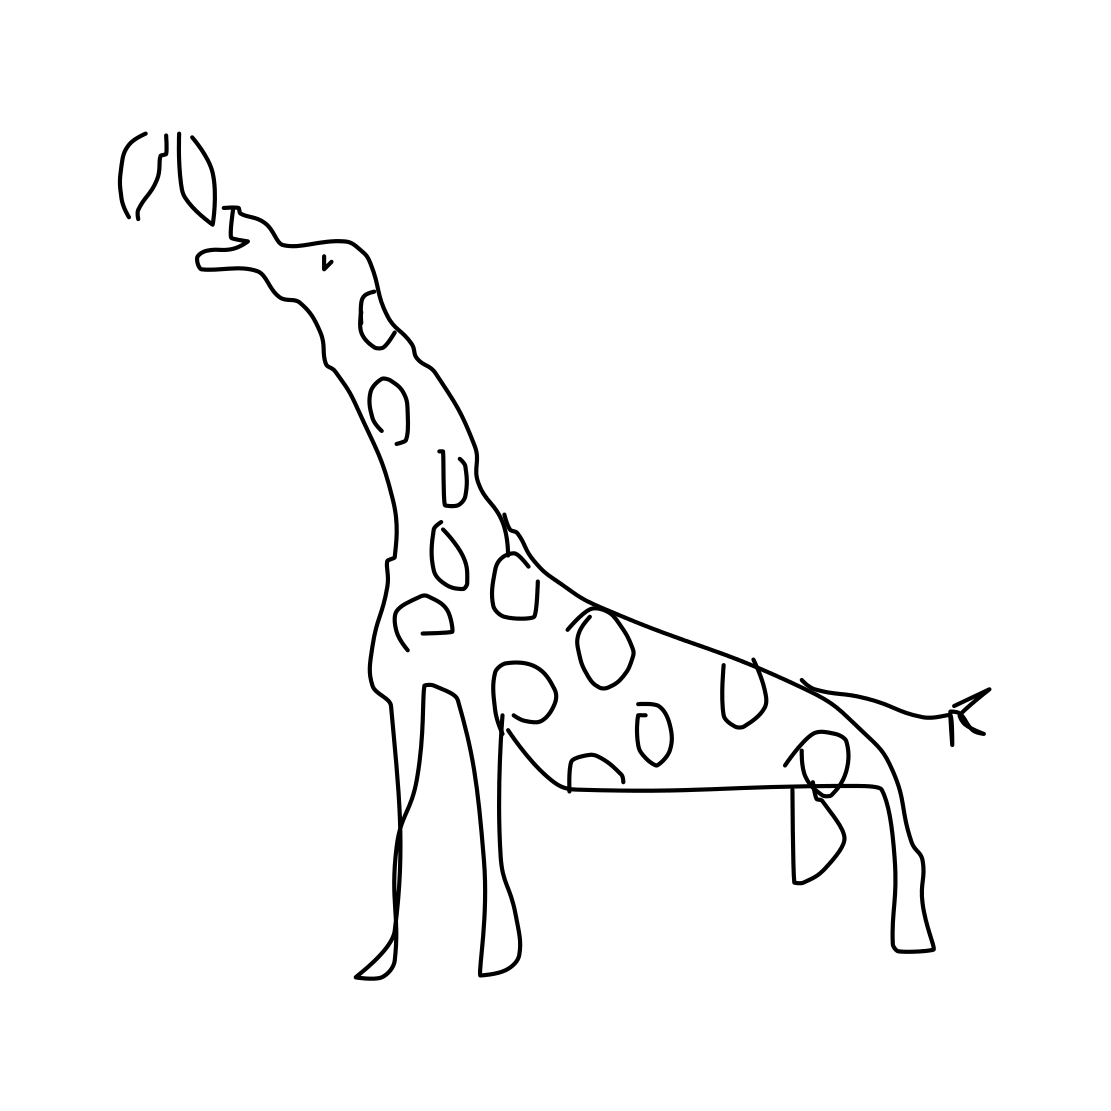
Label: giraffe